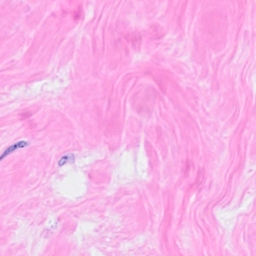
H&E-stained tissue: Breast